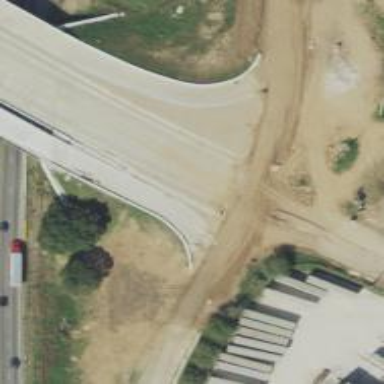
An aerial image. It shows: Secondary link road.